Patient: sex M, age 48
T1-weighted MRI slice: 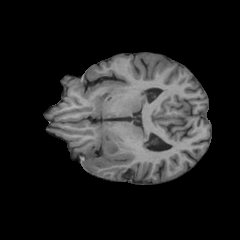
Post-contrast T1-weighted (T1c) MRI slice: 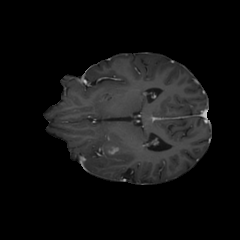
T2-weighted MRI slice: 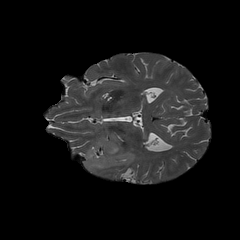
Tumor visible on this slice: yes
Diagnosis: Glioblastoma, IDH-wildtype
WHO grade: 4